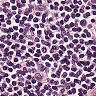
Metastatic tissue present: no